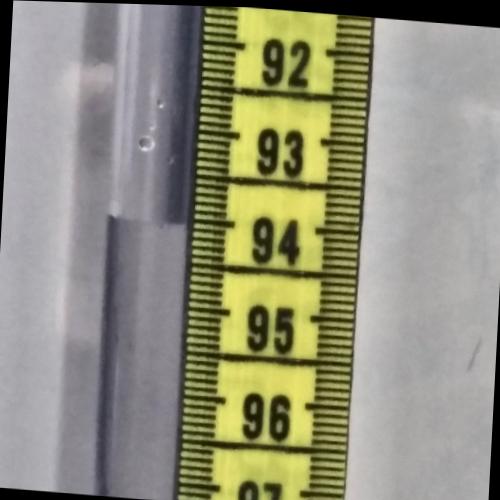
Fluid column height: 94.1 cm